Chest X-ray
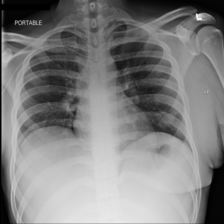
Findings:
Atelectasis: negative
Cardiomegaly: negative
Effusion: negative
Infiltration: negative
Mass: negative
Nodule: negative
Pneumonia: negative
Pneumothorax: negative
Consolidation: negative
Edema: negative
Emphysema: negative
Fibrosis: negative
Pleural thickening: negative
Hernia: negative